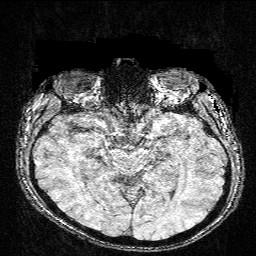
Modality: FLASH
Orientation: coronal
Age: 30
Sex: male